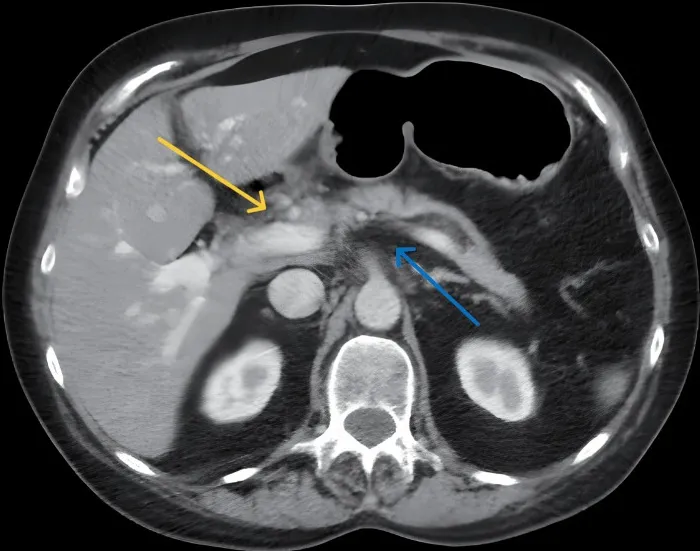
Inflammatory changes seen at the head of the pancreas suggest acute pancreatitis (yellow). Areas of low attenuation with fat stranding are also seen surrounding the pancreas (blue).
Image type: radiology (ct)